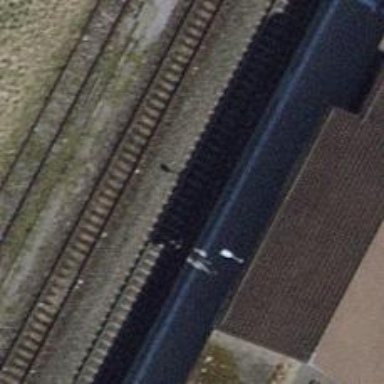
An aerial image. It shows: Stop position for public transport on the railway.